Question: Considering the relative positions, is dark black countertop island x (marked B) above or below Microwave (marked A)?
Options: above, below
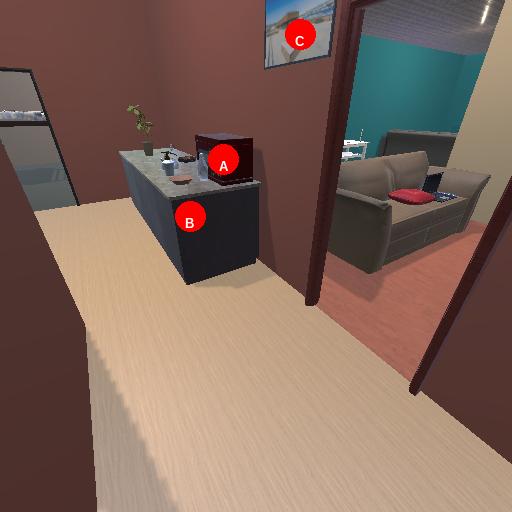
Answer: above